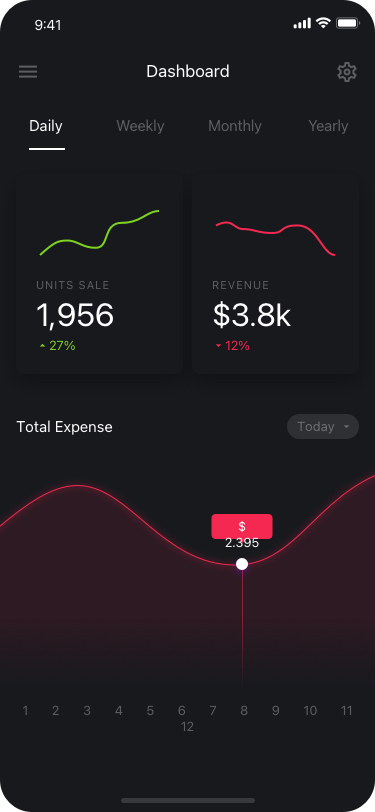
Text in this UI design:
Daily
Weekly
Monthly
Yearly
UNITS SALE
1,956
27%
REVENUE
$3.8k
12%
Dashboard
1       2       3       4       5       6       7       8       9       10       11       12
Today
Total Expense
$ 2.395